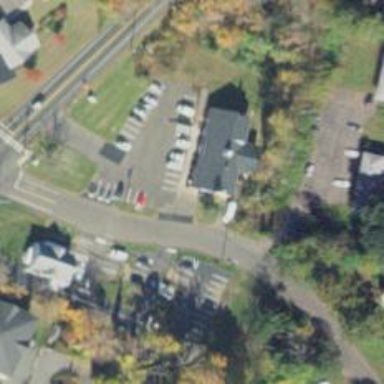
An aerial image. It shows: Veterinary facility.